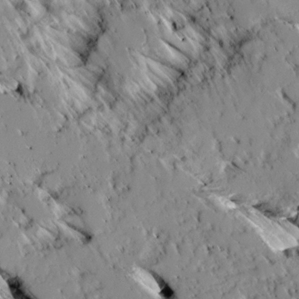
Label: non_frost